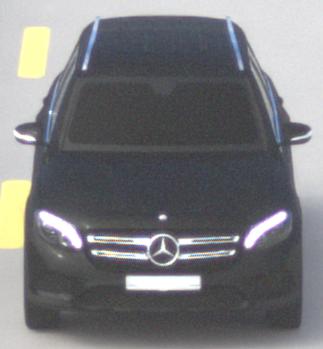
Make: Mercedes-Benz
Model: GLC 250
Detailed model: GLC (253)
Model produced from: 2015/09
Model produced until: 2018/05
Doors: 5
Color: black
Road condition: dry road
Daytime: midday
Contrast: medium contrast